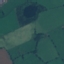
Land use / land cover: Pasture